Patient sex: M
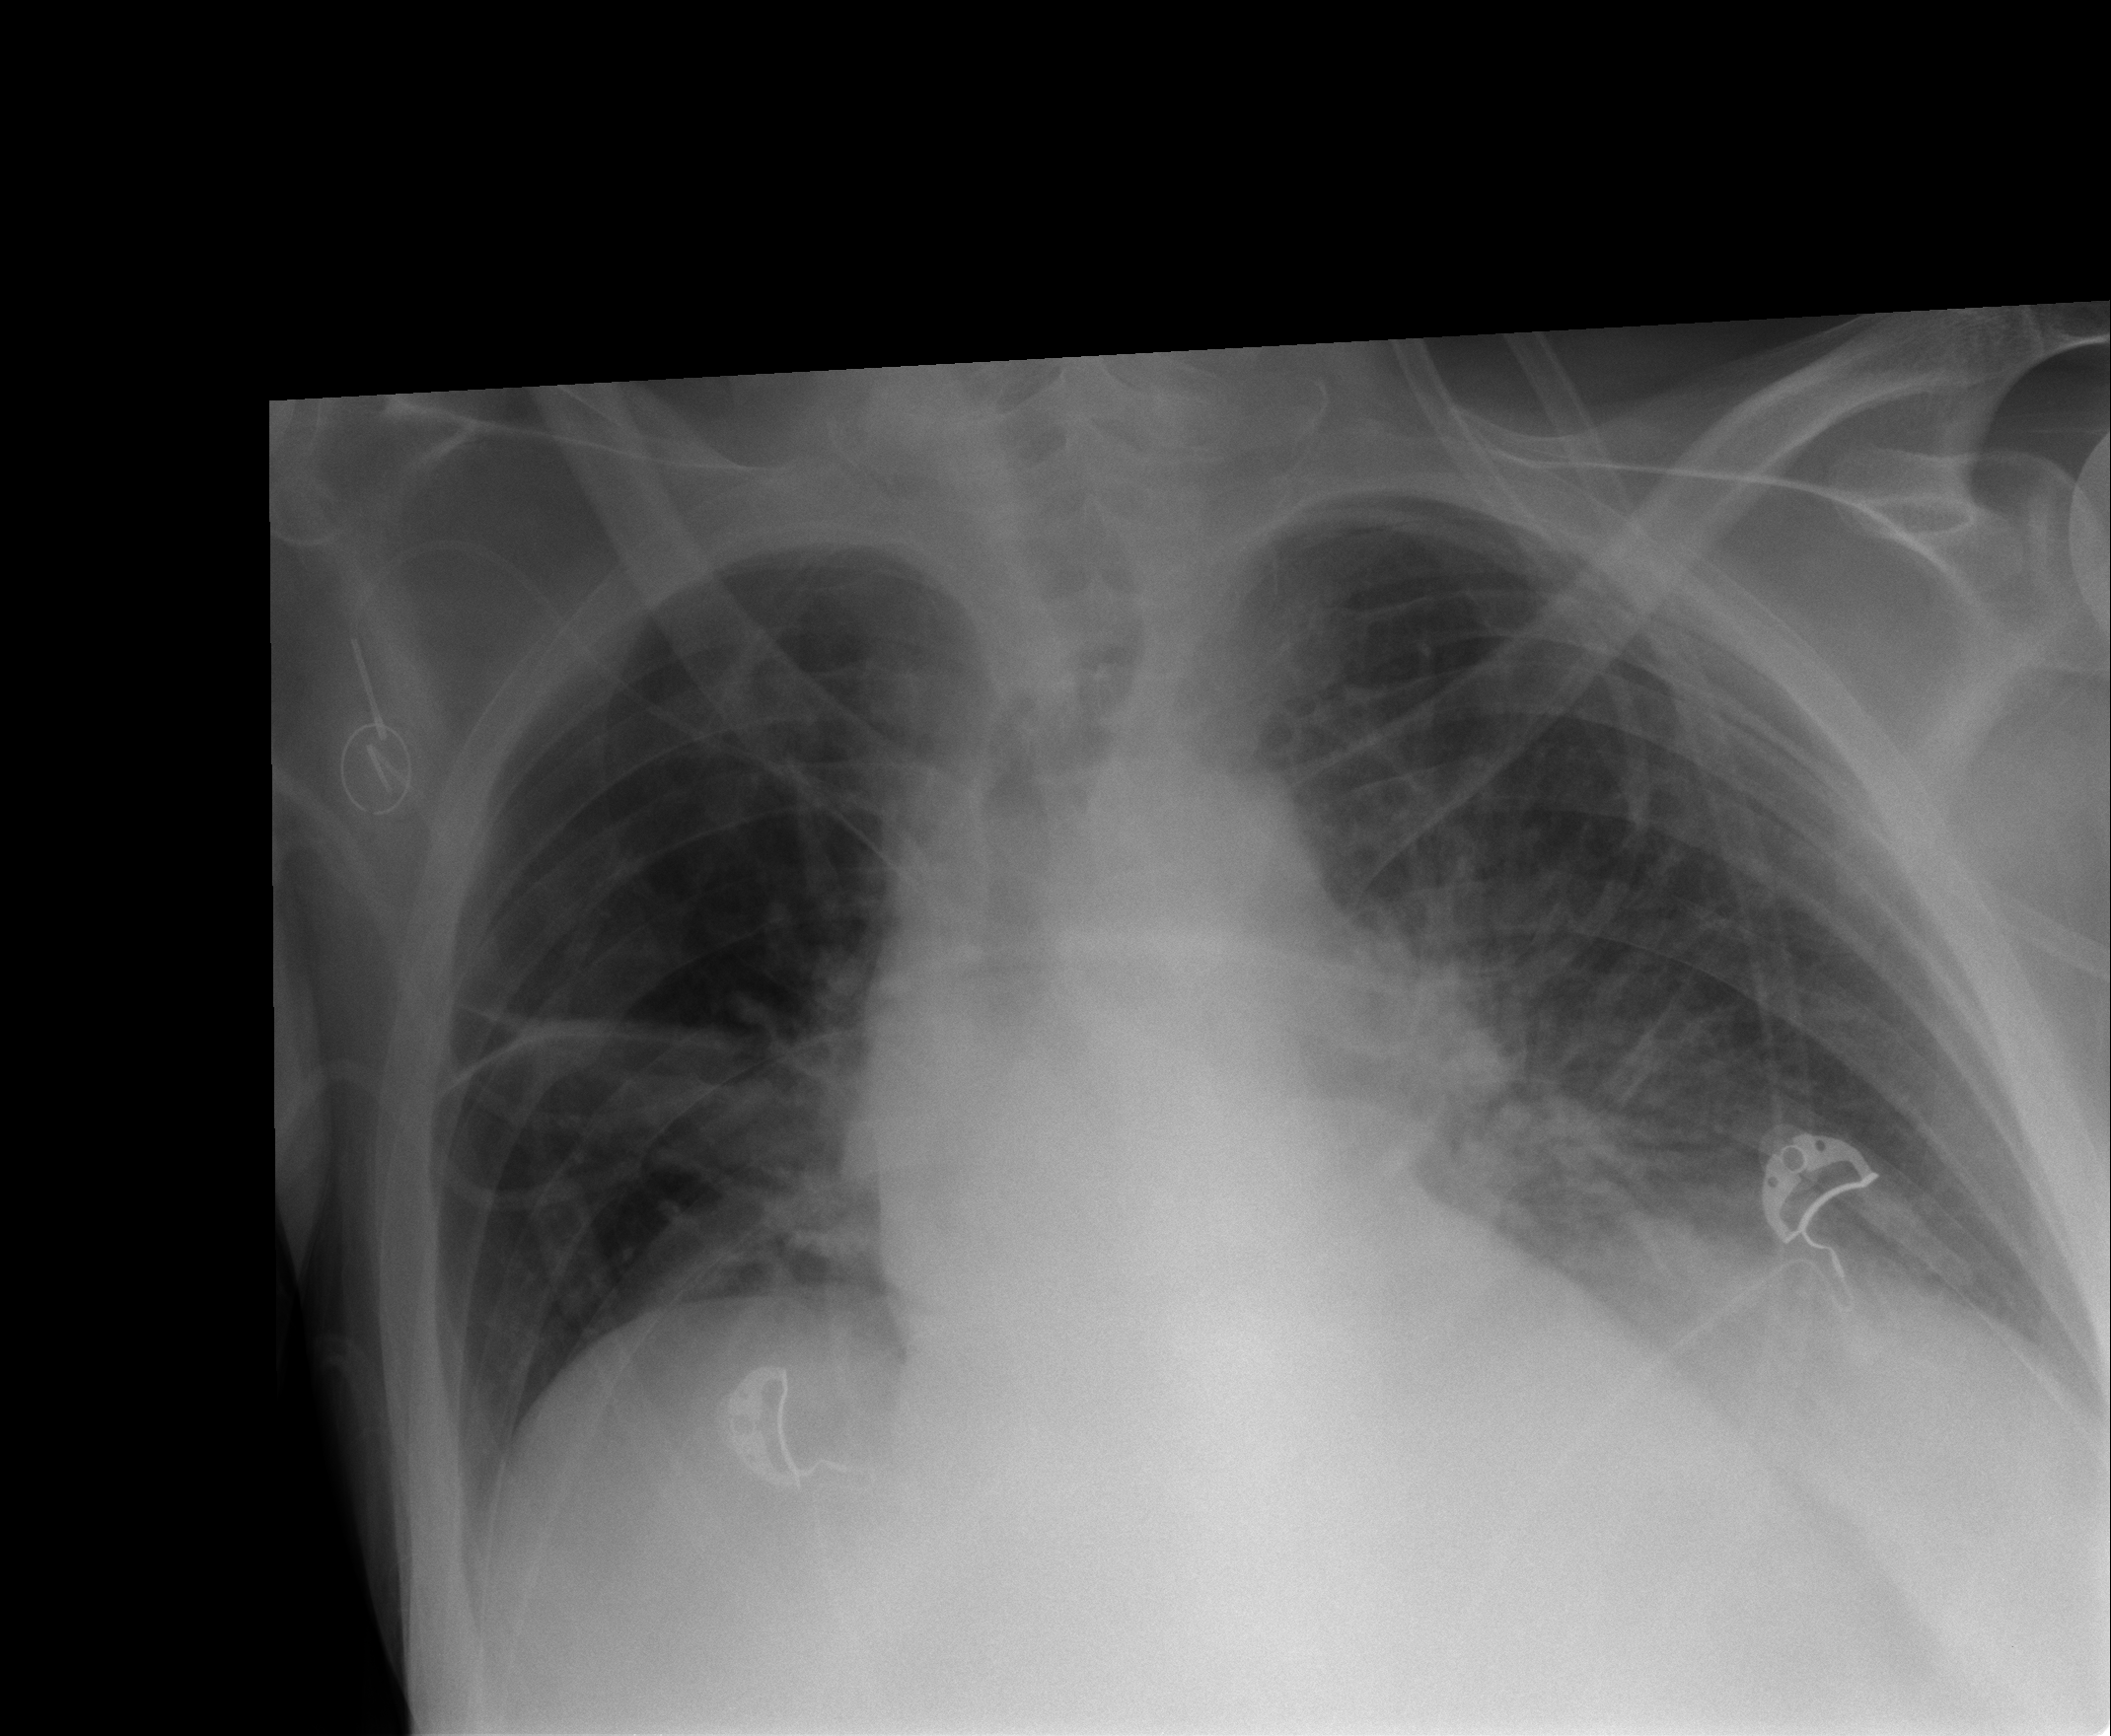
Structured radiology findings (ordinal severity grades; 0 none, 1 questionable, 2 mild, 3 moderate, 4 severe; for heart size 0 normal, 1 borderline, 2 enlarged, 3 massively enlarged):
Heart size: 0
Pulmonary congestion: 1
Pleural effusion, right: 0
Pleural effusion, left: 0
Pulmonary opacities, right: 1
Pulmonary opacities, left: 0
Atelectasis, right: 0
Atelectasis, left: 0